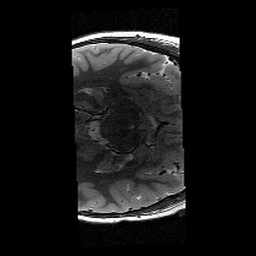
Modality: T2w
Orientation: axial
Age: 11
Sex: male
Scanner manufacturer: siemens
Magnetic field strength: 3 T
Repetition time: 9.23 s
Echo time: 0.067 s